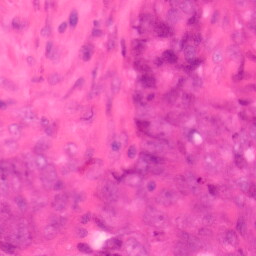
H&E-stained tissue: Colon